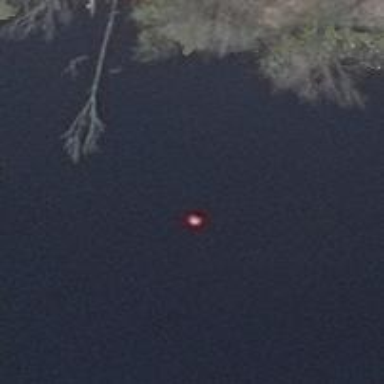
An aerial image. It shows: Red buoy.